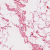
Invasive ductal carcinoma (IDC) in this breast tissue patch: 0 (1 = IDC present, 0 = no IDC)